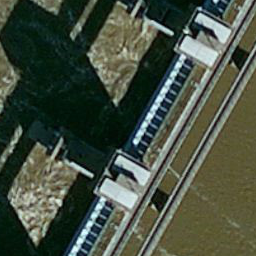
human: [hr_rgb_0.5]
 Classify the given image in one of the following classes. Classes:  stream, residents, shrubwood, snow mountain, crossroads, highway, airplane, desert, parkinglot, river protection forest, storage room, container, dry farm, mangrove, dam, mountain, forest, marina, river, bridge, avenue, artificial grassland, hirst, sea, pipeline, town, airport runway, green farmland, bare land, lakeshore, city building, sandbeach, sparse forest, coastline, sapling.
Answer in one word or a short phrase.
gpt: dam